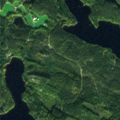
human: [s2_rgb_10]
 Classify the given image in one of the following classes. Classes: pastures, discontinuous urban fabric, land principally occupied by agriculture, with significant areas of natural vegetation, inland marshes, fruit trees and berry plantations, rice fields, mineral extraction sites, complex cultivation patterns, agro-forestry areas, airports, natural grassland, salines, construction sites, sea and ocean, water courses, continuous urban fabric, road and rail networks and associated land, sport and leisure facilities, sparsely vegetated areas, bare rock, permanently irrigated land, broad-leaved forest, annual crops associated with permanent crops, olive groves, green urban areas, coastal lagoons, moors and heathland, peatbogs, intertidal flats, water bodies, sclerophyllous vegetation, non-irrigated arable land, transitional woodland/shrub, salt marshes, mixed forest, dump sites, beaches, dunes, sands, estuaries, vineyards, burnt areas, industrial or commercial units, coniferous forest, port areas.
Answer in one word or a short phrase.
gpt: coniferous forest, mixed forest, water bodies